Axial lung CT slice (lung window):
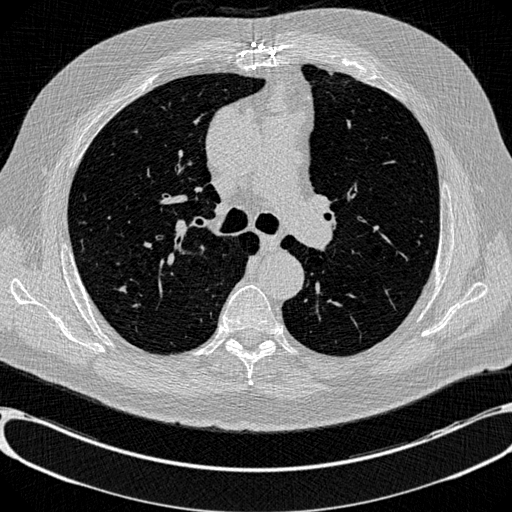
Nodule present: no